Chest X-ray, PA view. Patient: 52 years old, sex M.
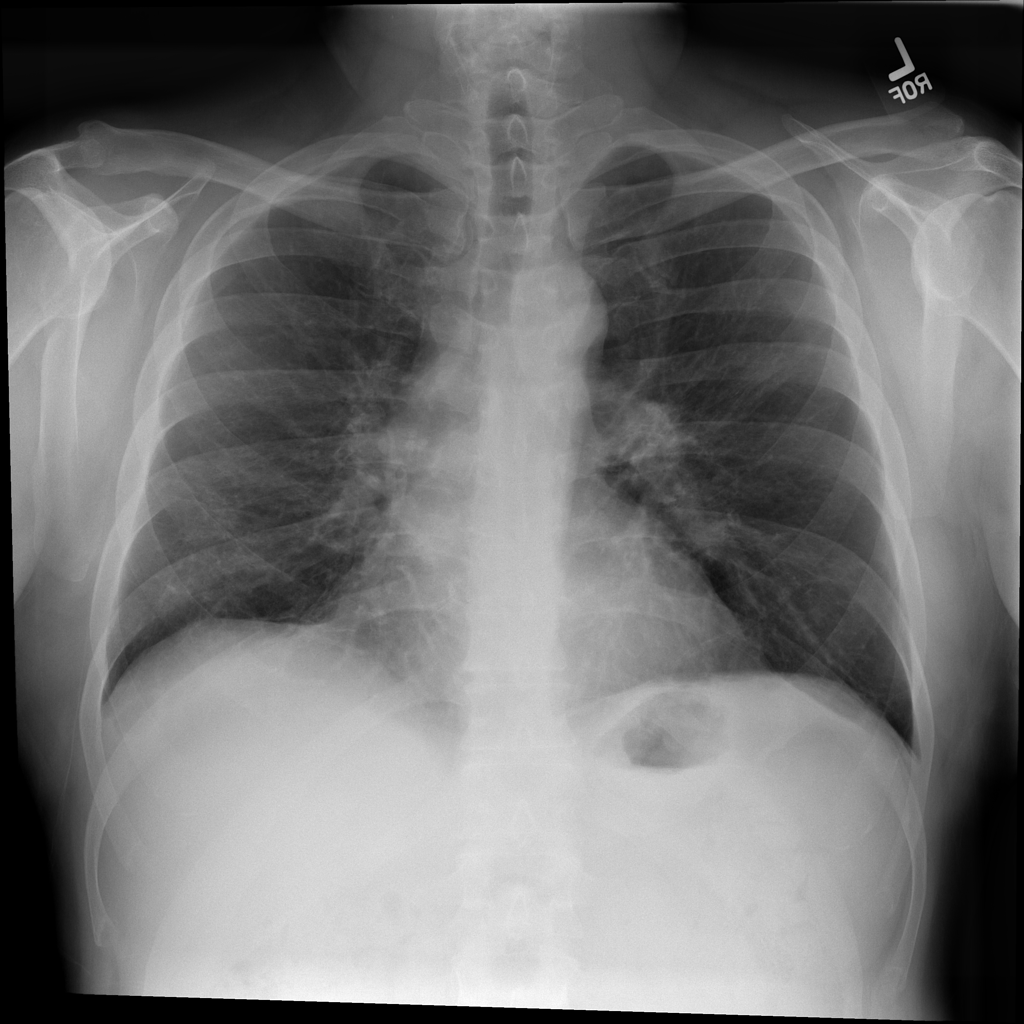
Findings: Infiltration